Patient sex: M
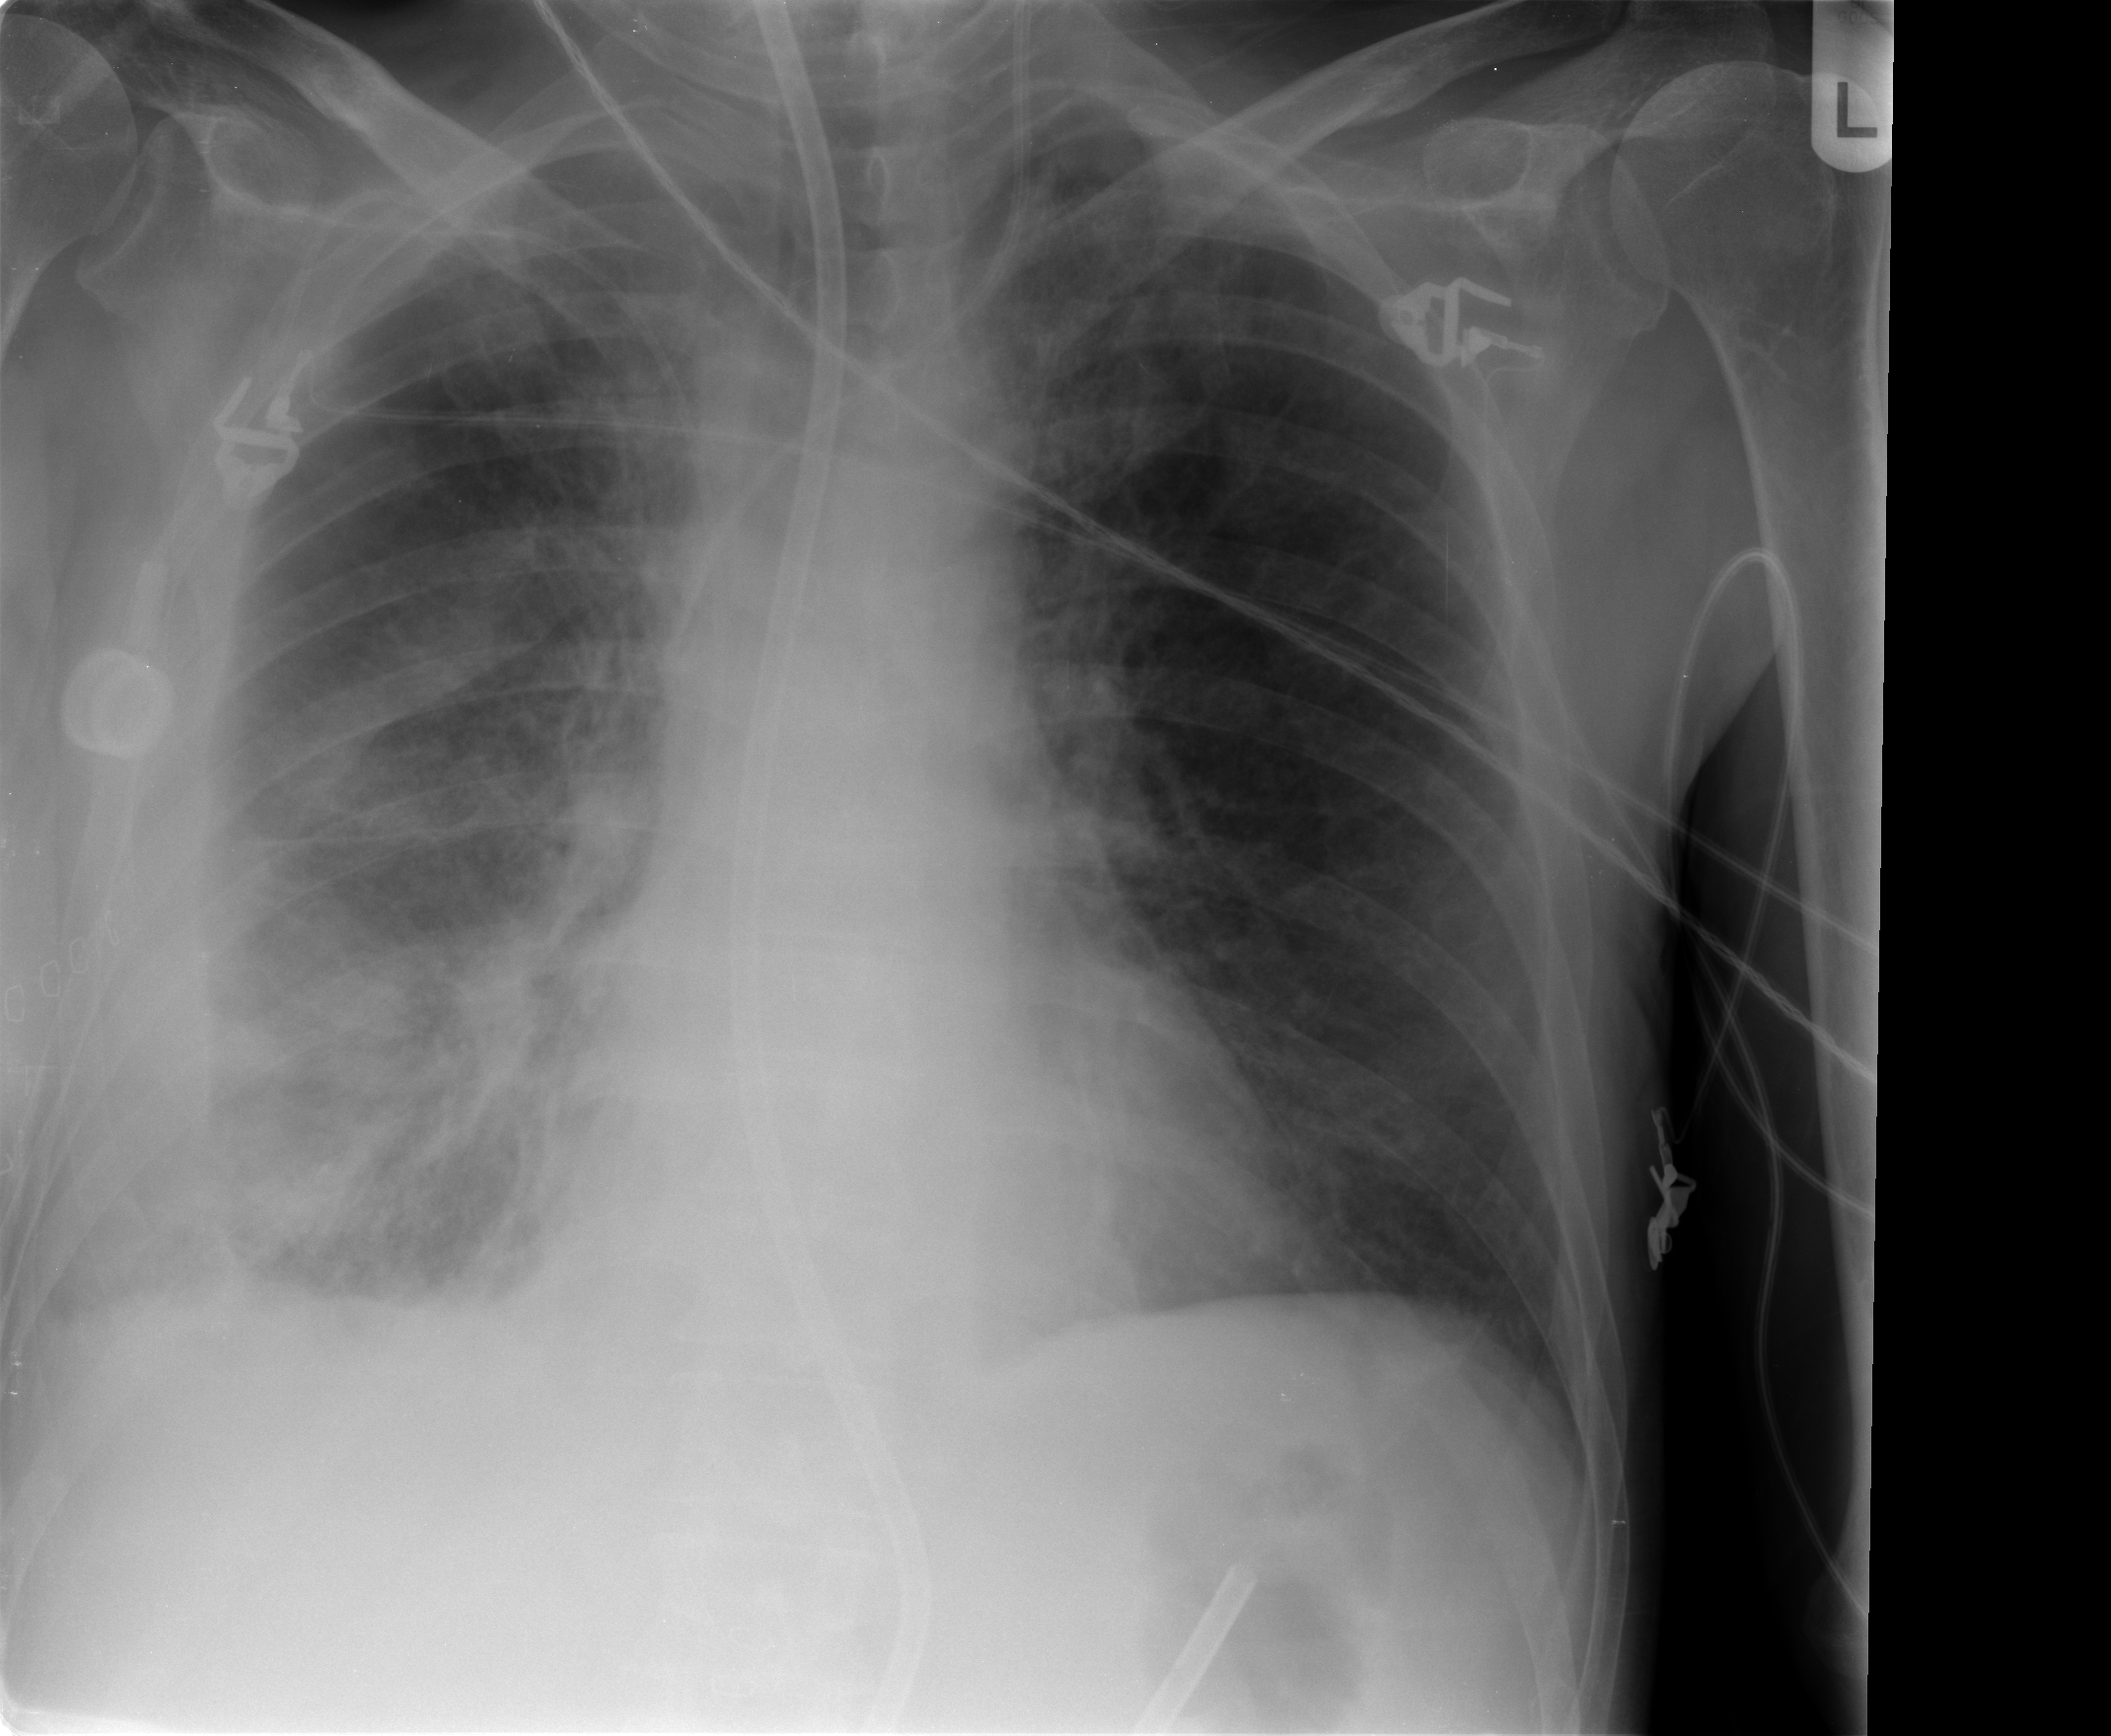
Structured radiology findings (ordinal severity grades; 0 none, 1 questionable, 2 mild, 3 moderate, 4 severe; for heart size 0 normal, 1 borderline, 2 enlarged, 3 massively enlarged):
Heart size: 0
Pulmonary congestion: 2
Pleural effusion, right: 2
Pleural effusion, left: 0
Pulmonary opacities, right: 3
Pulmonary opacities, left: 2
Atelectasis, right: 3
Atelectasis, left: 2